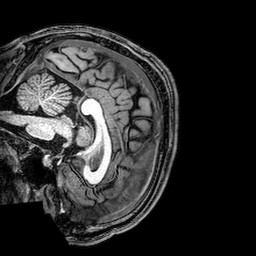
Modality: T1w
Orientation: sagittal
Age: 22
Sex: male